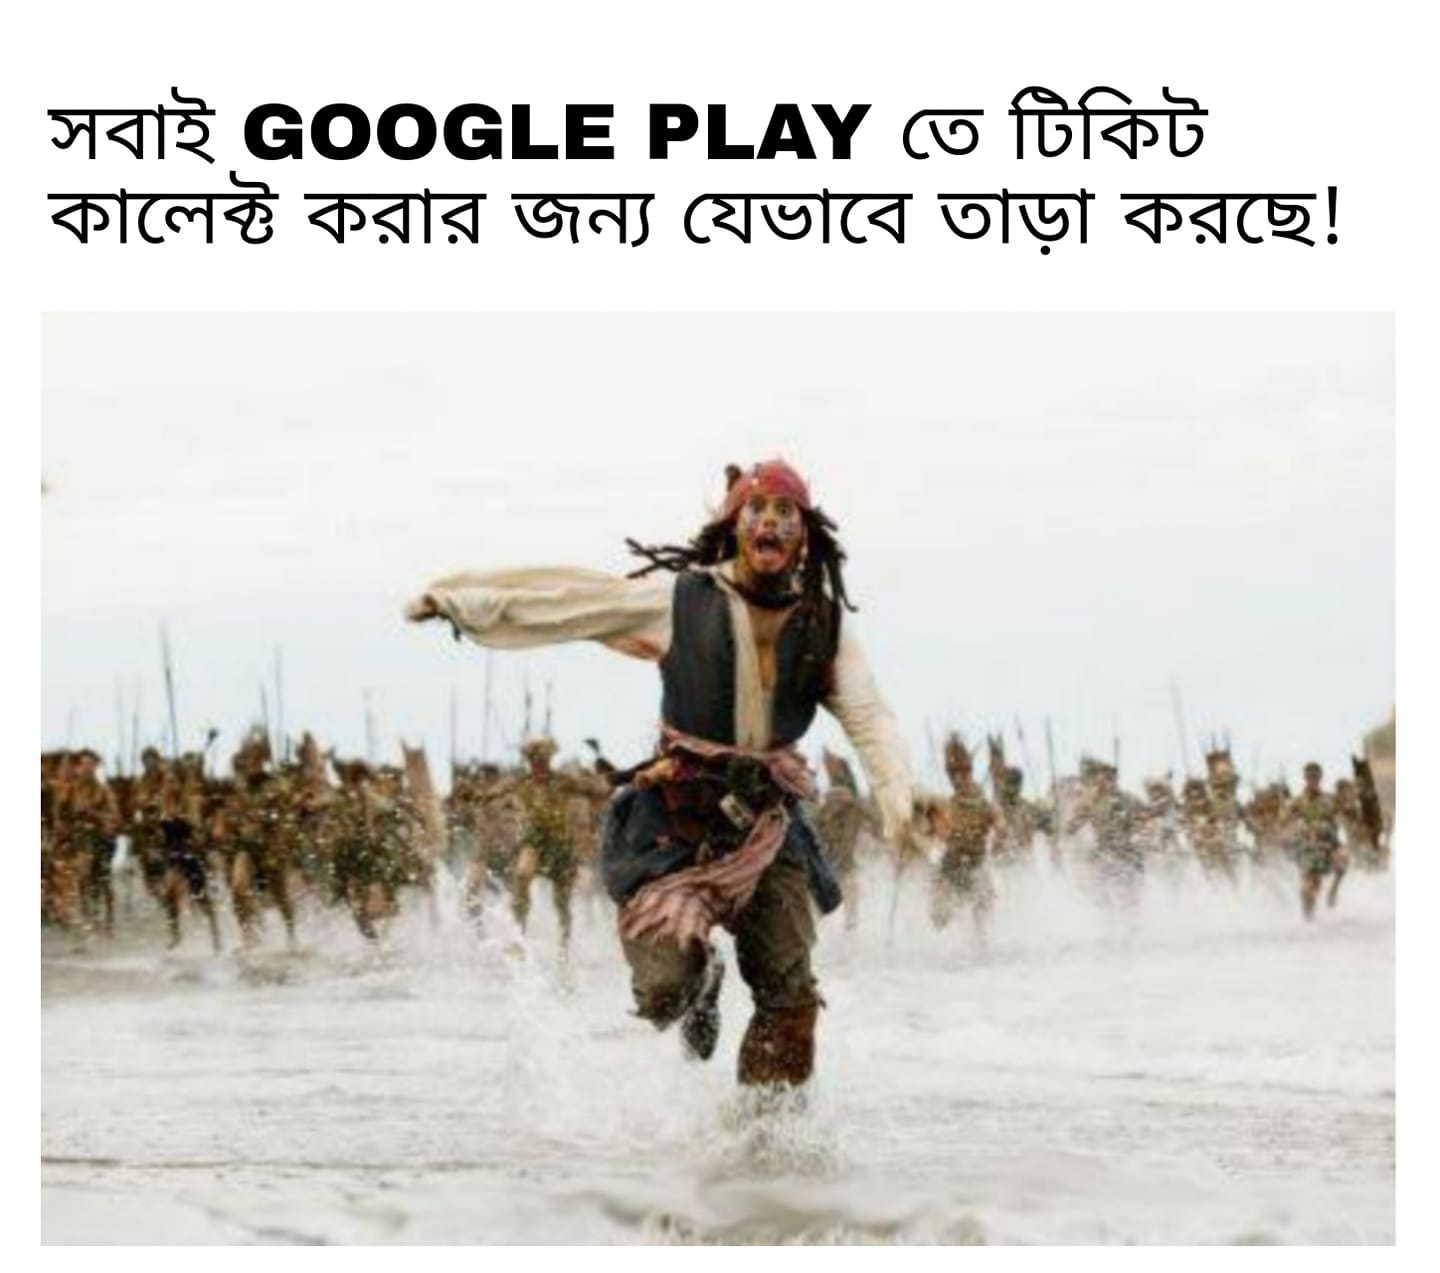
Caption: সবাই GOOGLE PLAY তে টিকিট কালেক্ট করার জন্য যেভাবে তাড়া করছে !
Label: non-hate